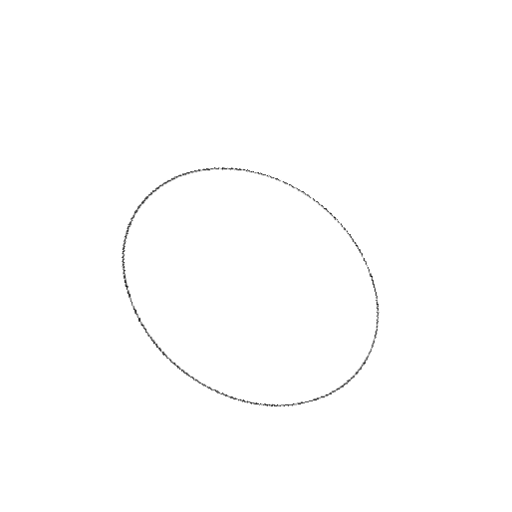
Crossing number: 0